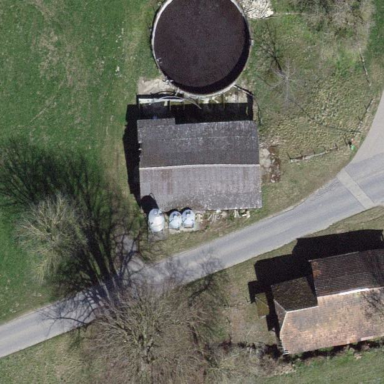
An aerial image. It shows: Farmyard area.